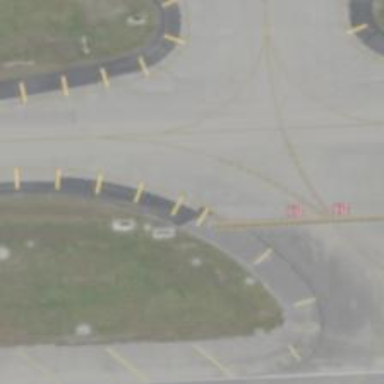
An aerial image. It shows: View of taxiway at the airport.